Field crop: tomato
Growth stage: 1
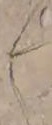
Species: cyperus